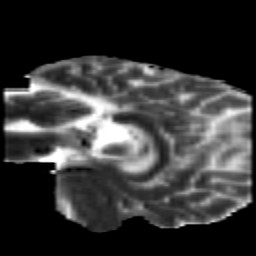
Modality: MD
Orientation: sagittal
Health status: healthy
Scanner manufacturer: siemens
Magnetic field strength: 3 T
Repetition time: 10 s
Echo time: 0.092 s